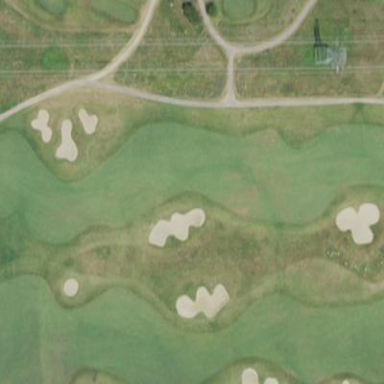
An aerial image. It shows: Golf fairway surrounded by grass.